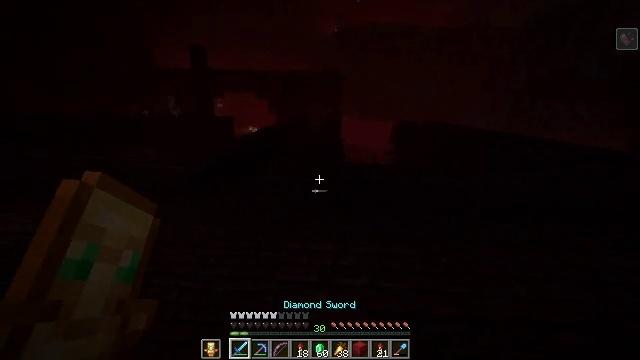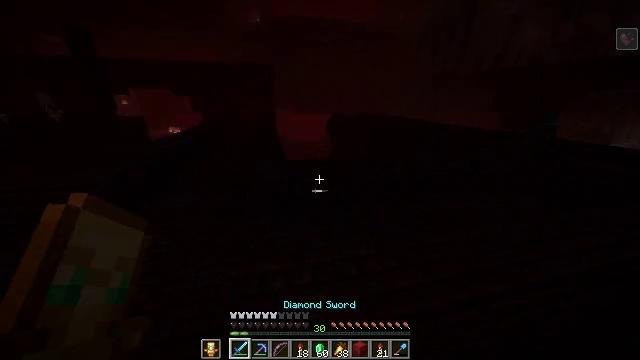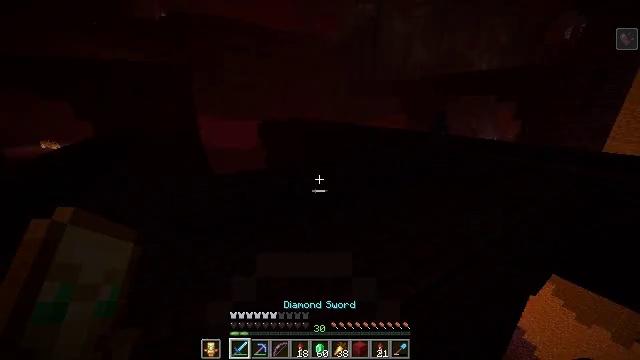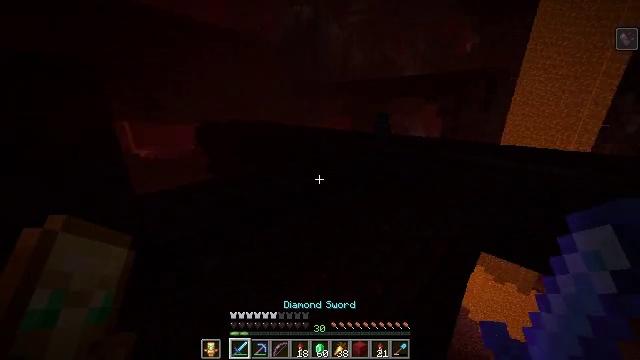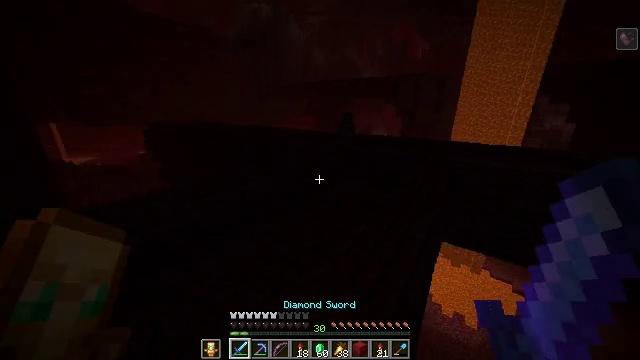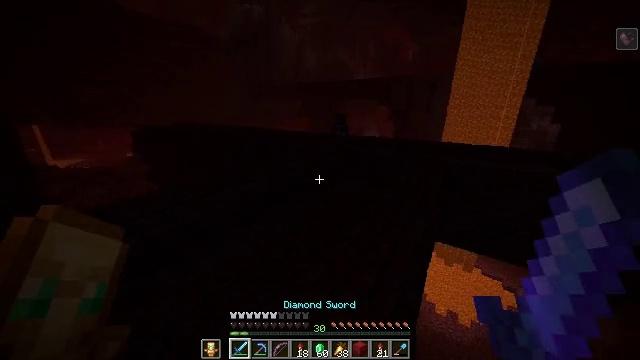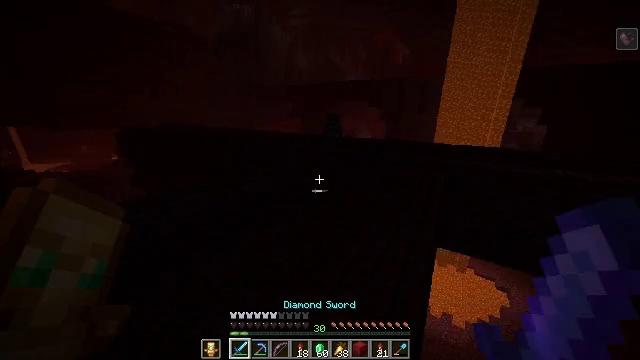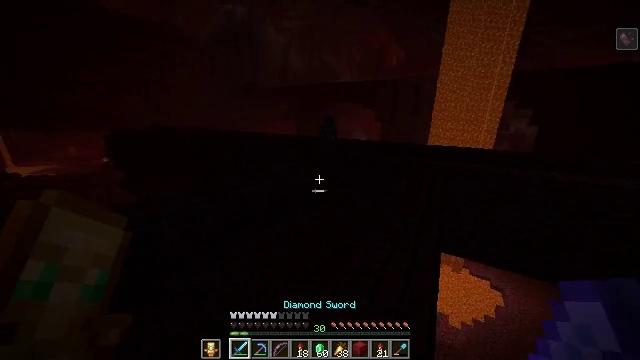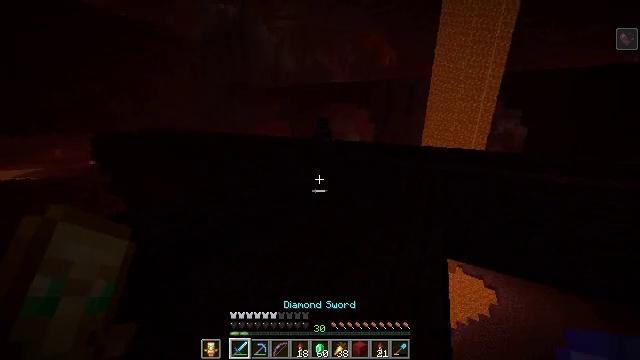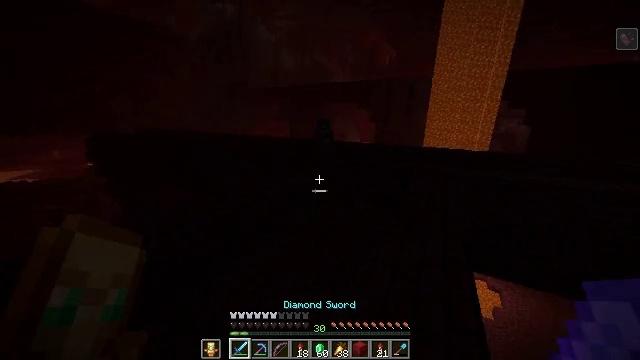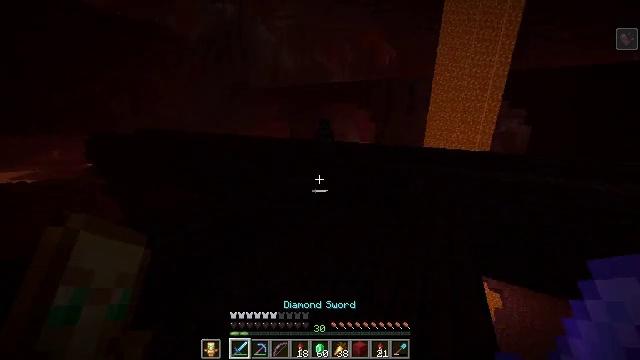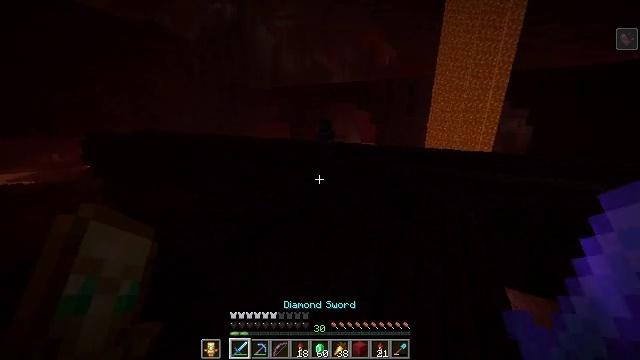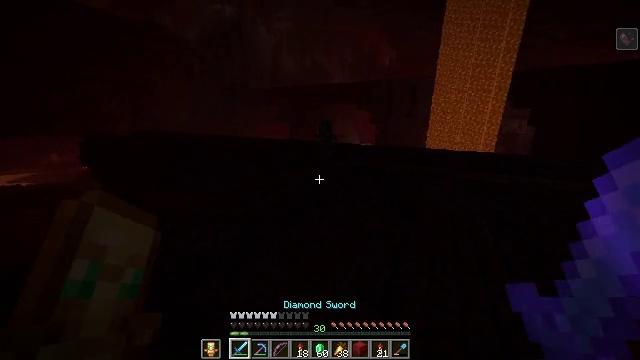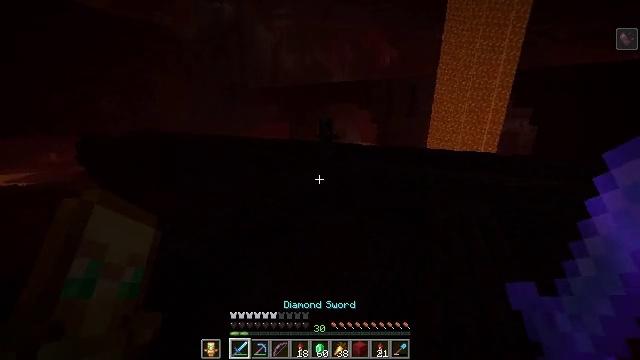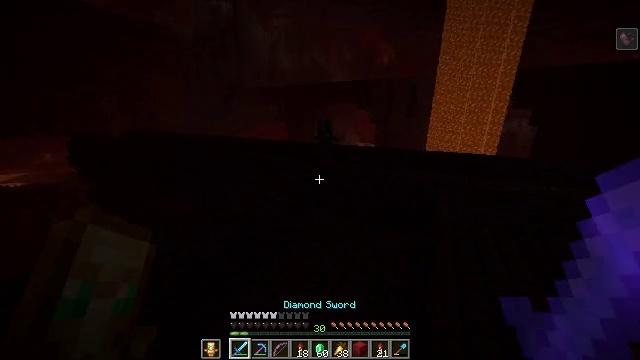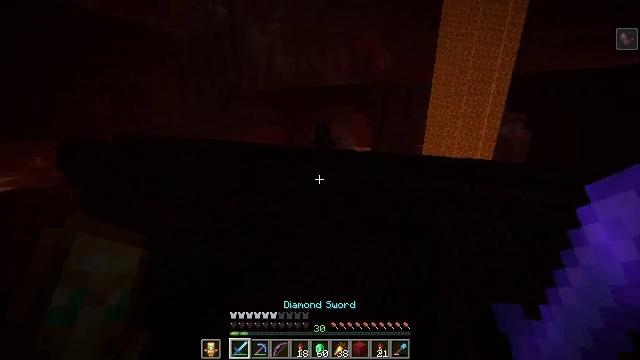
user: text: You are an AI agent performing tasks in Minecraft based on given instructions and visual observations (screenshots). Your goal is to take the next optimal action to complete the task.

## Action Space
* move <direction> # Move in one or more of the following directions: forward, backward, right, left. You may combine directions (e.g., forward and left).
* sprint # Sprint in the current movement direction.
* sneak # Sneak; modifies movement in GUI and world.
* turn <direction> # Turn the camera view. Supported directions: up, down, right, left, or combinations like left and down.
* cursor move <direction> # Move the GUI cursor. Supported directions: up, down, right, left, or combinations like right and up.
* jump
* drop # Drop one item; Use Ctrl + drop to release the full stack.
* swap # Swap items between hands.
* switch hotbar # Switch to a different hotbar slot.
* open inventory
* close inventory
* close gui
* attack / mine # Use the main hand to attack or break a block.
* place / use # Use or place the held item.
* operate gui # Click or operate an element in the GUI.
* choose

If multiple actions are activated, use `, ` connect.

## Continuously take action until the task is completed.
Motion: motion action
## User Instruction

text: Hunt nether mobs.
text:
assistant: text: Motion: move forward, turn right
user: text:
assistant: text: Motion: move forward, turn right and up
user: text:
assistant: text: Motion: move forward, turn right
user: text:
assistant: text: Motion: move forward, turn right
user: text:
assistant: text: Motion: move forward, turn right
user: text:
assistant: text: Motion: move forward, turn right
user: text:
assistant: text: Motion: move forward, turn right
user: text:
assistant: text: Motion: move forward, turn right
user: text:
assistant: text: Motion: move forward
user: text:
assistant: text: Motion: move forward
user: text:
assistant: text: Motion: move forward
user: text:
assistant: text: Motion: move forward
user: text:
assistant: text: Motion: move forward
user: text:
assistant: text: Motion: move forward
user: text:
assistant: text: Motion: move forward
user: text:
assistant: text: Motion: move forward, turn right and up
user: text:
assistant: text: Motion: move forward
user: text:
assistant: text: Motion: move forward
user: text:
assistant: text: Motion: move forward
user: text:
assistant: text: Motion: move forward
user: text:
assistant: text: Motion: move forward
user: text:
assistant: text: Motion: move forward
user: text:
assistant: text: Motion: move forward
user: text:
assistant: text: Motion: move forward
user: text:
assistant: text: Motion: turn right
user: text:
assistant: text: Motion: no_op
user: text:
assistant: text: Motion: no_op
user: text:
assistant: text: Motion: no_op
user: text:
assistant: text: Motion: jump
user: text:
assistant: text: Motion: jump